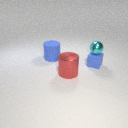
large red metal cylinder to the left of small blue rubber cube